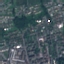
Land use / land cover class: Residential